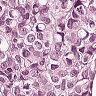
Metastatic tissue present: yes